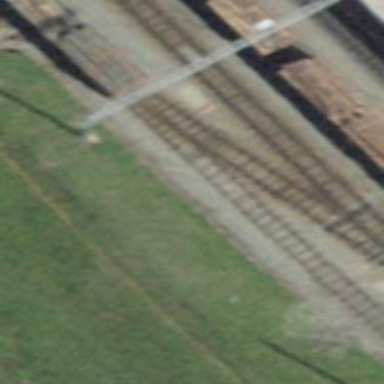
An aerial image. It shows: Narrow-gauge railway in service yard. The railway is electrified with contact line.